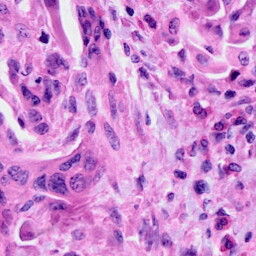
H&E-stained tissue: Cervix